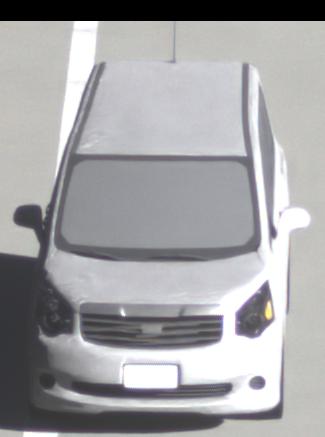
Make: Toyota
Model: Noah
Detailed model: Voxy R70G
Model produced from: 2007
Model produced until: 2013
Doors: 5
Color: white
Road condition: wet road
Daytime: morning or afternoon
Contrast: high contrast